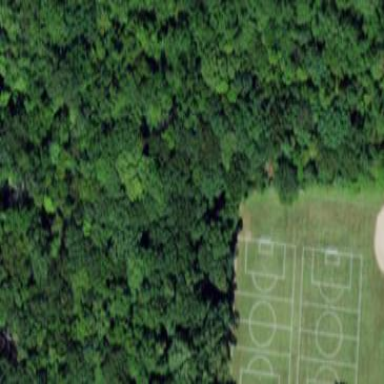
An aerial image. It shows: Recreation ground.